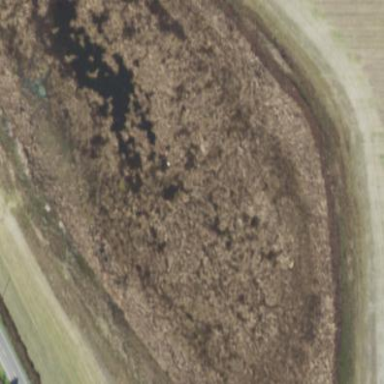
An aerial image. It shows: Beautiful wet meadow natural wetland.